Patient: sex M, age 19
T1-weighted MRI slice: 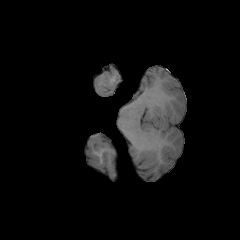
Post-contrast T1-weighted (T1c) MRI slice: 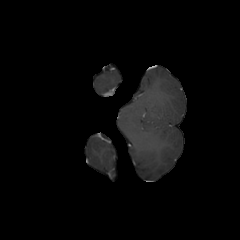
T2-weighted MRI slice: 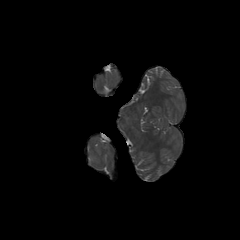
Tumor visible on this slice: no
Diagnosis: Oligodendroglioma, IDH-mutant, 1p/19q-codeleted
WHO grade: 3